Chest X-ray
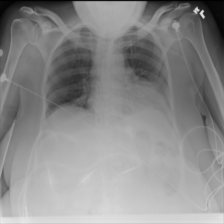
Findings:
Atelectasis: negative
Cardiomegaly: negative
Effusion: negative
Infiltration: negative
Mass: negative
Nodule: negative
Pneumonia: negative
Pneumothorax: negative
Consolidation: negative
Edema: negative
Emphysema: negative
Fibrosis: negative
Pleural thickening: negative
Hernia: negative